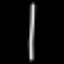
Label: line